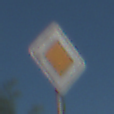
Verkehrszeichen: Vorfahrtsstrasse
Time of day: MorningAfternoon
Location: Outdoor (Nature)
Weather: Clear
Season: Summer
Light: Natural